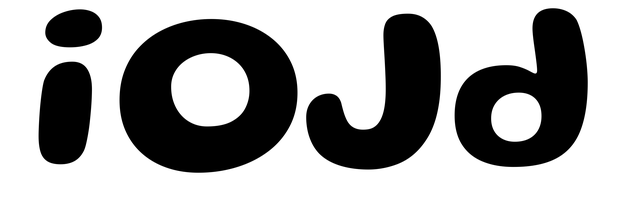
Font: Gluten_SemiBold